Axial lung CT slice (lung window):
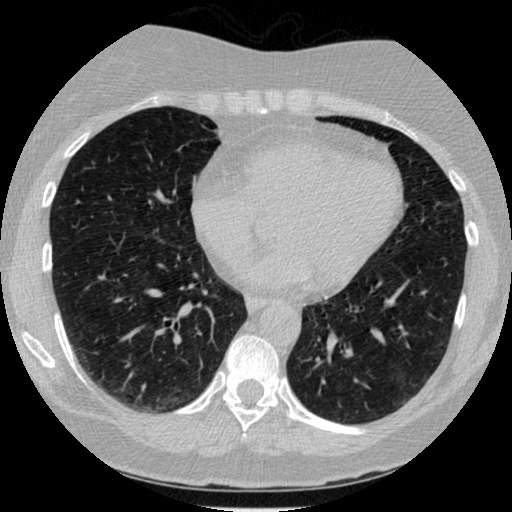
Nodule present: no